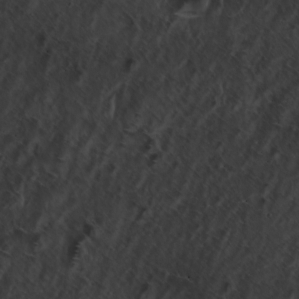
Label: non_frost